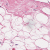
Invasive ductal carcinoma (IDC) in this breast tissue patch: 0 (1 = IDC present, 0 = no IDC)